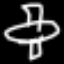
Label: airplane